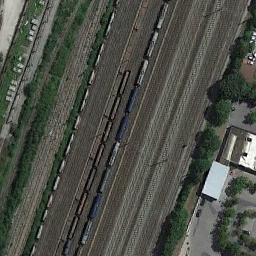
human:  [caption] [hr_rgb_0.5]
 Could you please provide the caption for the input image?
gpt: Several buildings of different shapes are beside the railway .

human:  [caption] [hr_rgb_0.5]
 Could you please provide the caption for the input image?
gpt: The railway is next to lines of trees and some houses .

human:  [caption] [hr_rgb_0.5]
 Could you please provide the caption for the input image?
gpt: These railways have some trains on the tracks and some houses and trees are on one side of the railways .

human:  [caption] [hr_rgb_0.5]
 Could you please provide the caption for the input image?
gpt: One side of the railway, there are lush trees  And the other side, there are many buildings .

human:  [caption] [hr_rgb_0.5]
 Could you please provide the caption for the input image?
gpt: There are some green bushes beside the railway with three trains .